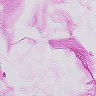
Metastatic tissue present: no